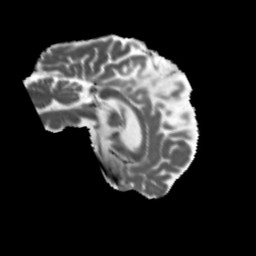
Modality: MD
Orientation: sagittal
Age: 56
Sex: male
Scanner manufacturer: siemens
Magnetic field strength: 3 T
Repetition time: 5.47 s
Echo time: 0.0854 s